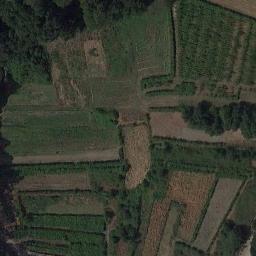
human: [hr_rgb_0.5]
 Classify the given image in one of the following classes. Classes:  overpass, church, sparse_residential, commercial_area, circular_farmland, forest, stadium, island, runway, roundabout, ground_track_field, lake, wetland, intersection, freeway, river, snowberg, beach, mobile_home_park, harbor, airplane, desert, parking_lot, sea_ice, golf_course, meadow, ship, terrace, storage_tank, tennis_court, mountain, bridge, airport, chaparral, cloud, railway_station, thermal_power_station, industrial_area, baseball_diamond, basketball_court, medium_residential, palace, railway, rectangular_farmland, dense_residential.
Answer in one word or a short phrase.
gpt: terrace